Aerial crown-view tile of a tropical tree (Barro Colorado Island, Panama), acquired 20240918:
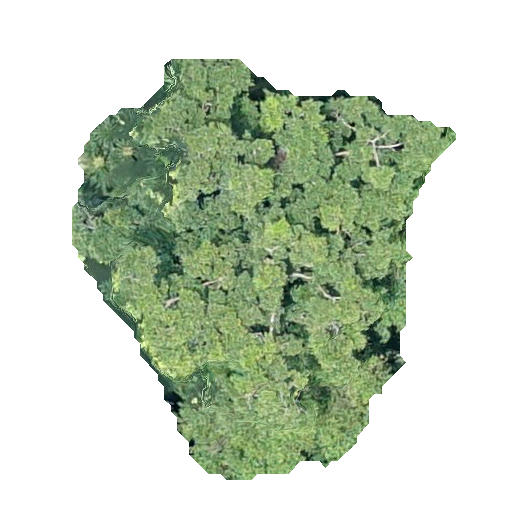
Species: Brosimum alicastrum
GBIF accepted scientific name: Brosimum alicastrum
Crown area: 167.422 m²